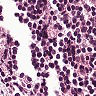
Metastatic tissue present: no